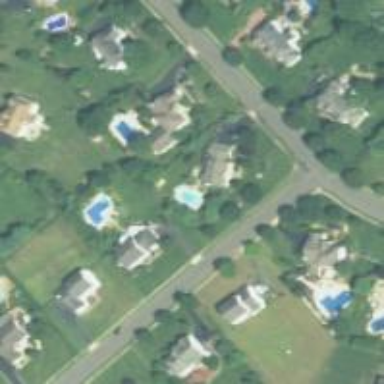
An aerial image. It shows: Neighborhood.